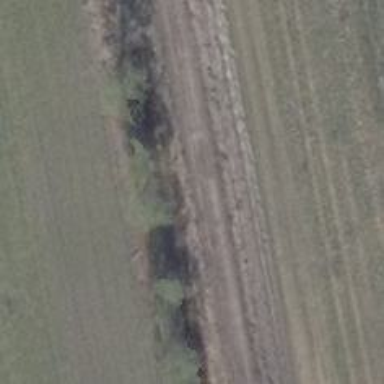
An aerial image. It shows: Sandy track road with grade 4 track type.